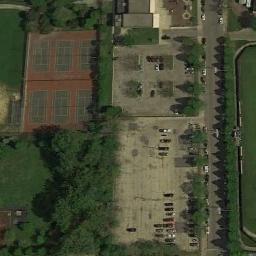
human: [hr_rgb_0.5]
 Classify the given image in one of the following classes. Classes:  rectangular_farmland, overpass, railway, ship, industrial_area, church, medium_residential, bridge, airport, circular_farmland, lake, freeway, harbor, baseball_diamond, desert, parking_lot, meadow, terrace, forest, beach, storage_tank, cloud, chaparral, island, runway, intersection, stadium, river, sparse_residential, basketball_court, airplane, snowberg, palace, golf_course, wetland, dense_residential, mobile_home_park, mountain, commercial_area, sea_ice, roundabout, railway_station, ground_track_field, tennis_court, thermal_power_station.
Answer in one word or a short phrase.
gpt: tennis_court